Question: I'm having some issues in understanding the CSS numeric attributes in percents.
In this special case, in order that my page is always properly displaid, I thought the best way is to always define numeric attributes in %, like width, height or font-size.
Now what suprises me are following points:
At resolution 1920x1080 and browser in fullscreen mode, zooming in and out affects only the 'font-size'. Why? I thought that the percentual value always refers to the value of the 'parent node', and since I start from
'''
html{
width:100%;
height:100%;
}
'''
the 'font-size' should also be static when zooming, since the size of the 'html' resp. the 'body' doesn't change.
At resolution 800x600 and the browser in fullscreen mode, obviously the content gets scaled, because the 'html' resp. the 'body' itself is less higher, but the 'font-size' is way too big. Let me show you this comparison:

Now obviously, this makes me think that the percentual value in 'font-size' doesn't refer to the height of the 'parent node'. So the essential question is: if I want to achieve that a page's elements and fonts are displayd well on let's say a usual notebook and a netbook with lower resolution, how should I handle the values? Plus that the behaviour of the page is lovely also when the user zooms?
: I don't pasted any code because it seems a general question to me.
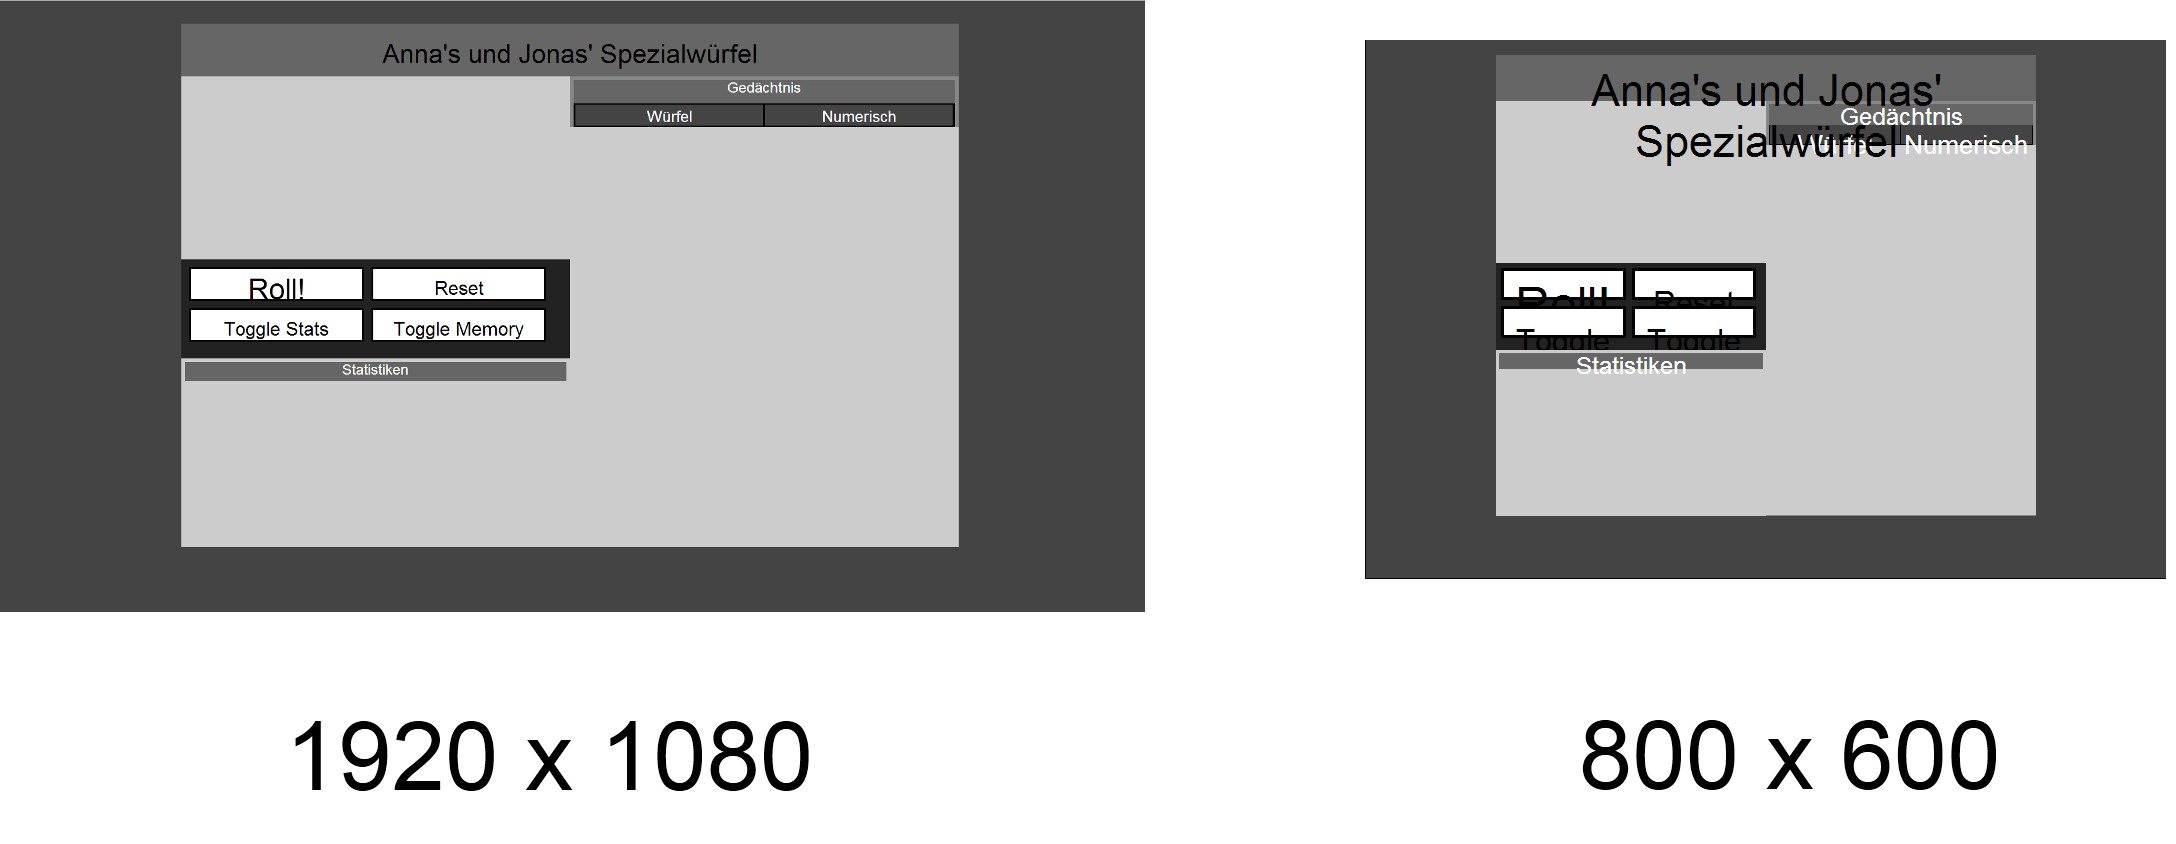
Answer: You can define text sizes using the 'small', 'large', 'x-small', 'x-large' etc. group of values instead of defining them directly in px. which will give you a more "relative" result.
Another option, the one which I tend to use, is pt. 1pt in CSS is the equivalent 1/72 of an inch. How an inch is defined for a given screen is another matter, but browsers on devices like telephones where this could become an issue tend to work these things out.
One final point to keep in mind is that a CSS pixel is not the same as a screen pixel. It isn't exactly simple:
> If the pixel density of the output device is very different from that
of a typical computer display, the user agent should rescale pixel
values. It is recommended that the reference pixel be the visual angle
of one pixel on a device with a pixel density of 96dpi and a distance
from the reader of an arm's length.
Not exactly scientific eh? Basically what this means is that you don't really have to worry about things like retina displays which have huge pixel densities compared to normal computer screens. All this to say that pretty much all CSS measurements are relative in some way. Write your code to be robust and work in the majority of cases, but don't be surprised when you run into the odd hiccup like you have.